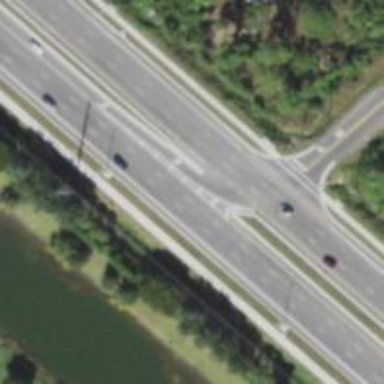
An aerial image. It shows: Primary link highway with separate asphalt sidewalk.